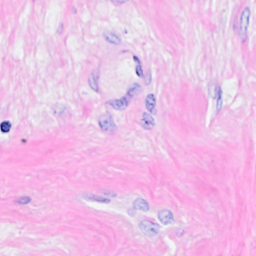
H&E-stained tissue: Breast